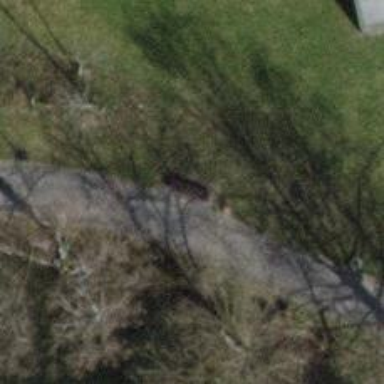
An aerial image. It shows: Brown bench in the vicinity.